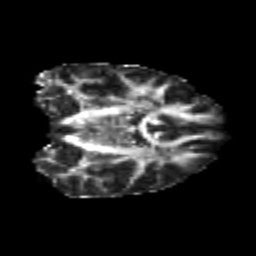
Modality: FA
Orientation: coronal
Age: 24
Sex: female
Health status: healthy
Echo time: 0.074 s